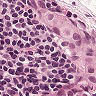
Metastatic tissue present: yes